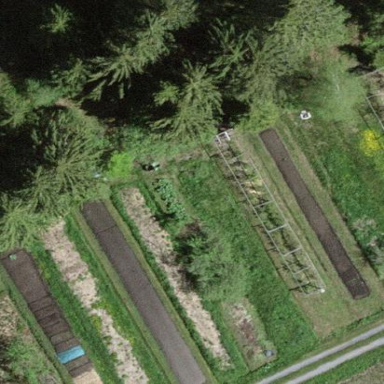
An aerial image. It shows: Garden that is leisure land.